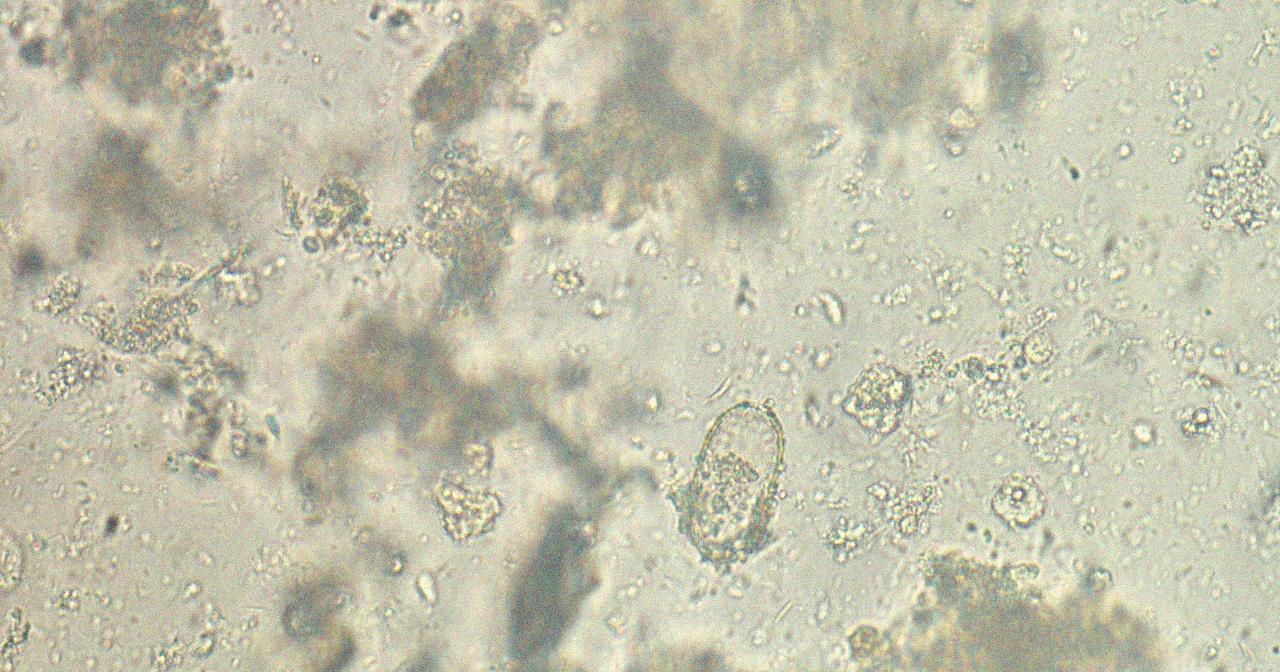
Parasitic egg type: Capillaria philippinensis